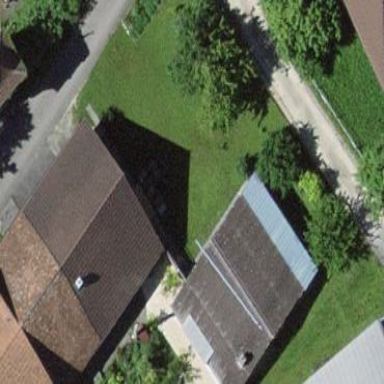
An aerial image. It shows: Shed.